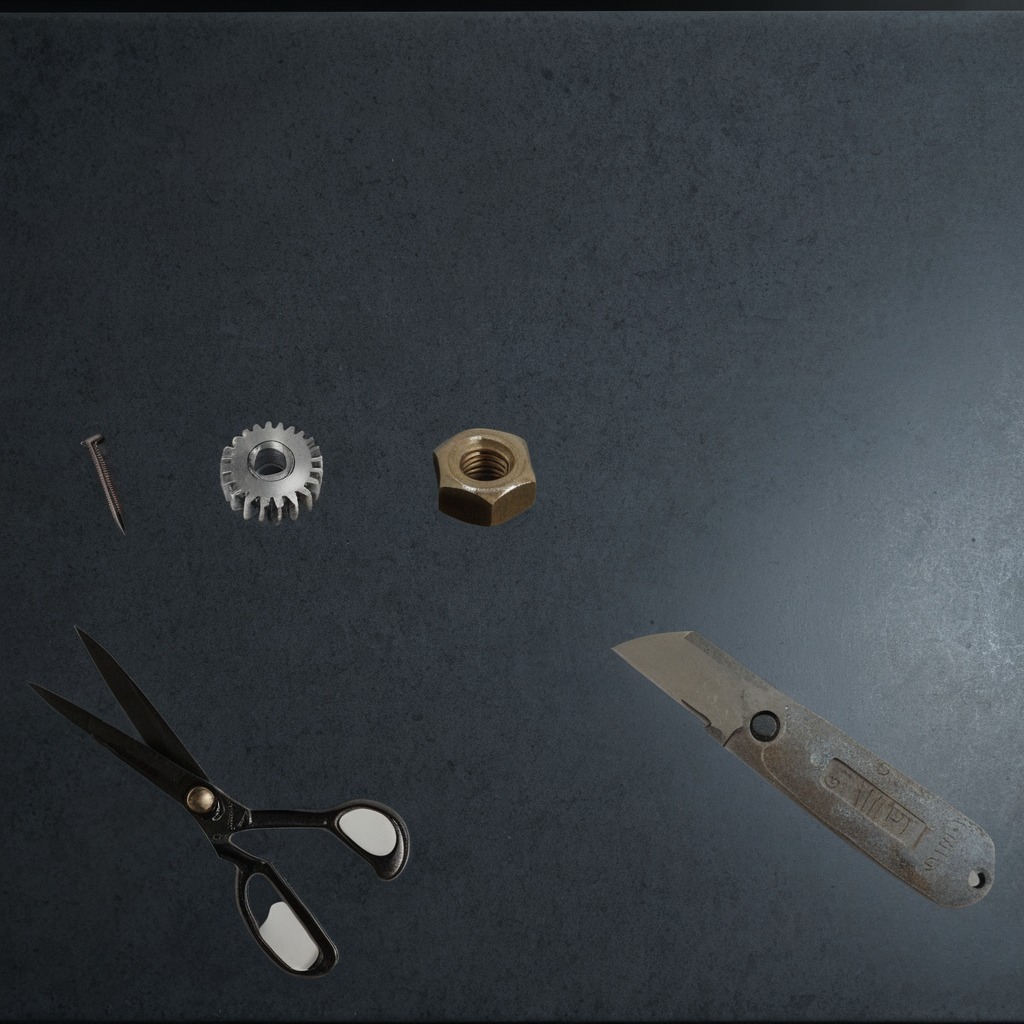
A steel gear with teeth, a utility knife, an iron nail, a pair of scissors, and a metal nut are lying on the clean granite table inside a workshop at night.